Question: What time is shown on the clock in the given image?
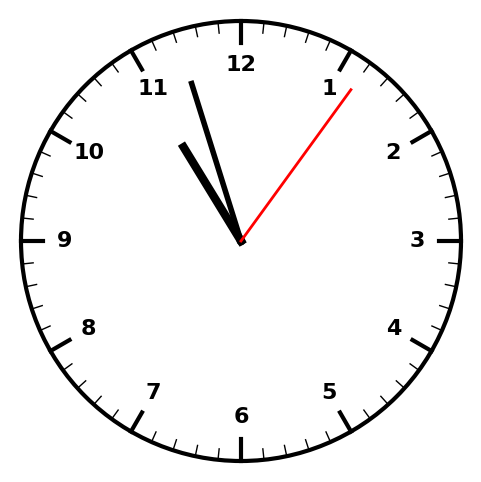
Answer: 10:57:06